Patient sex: M
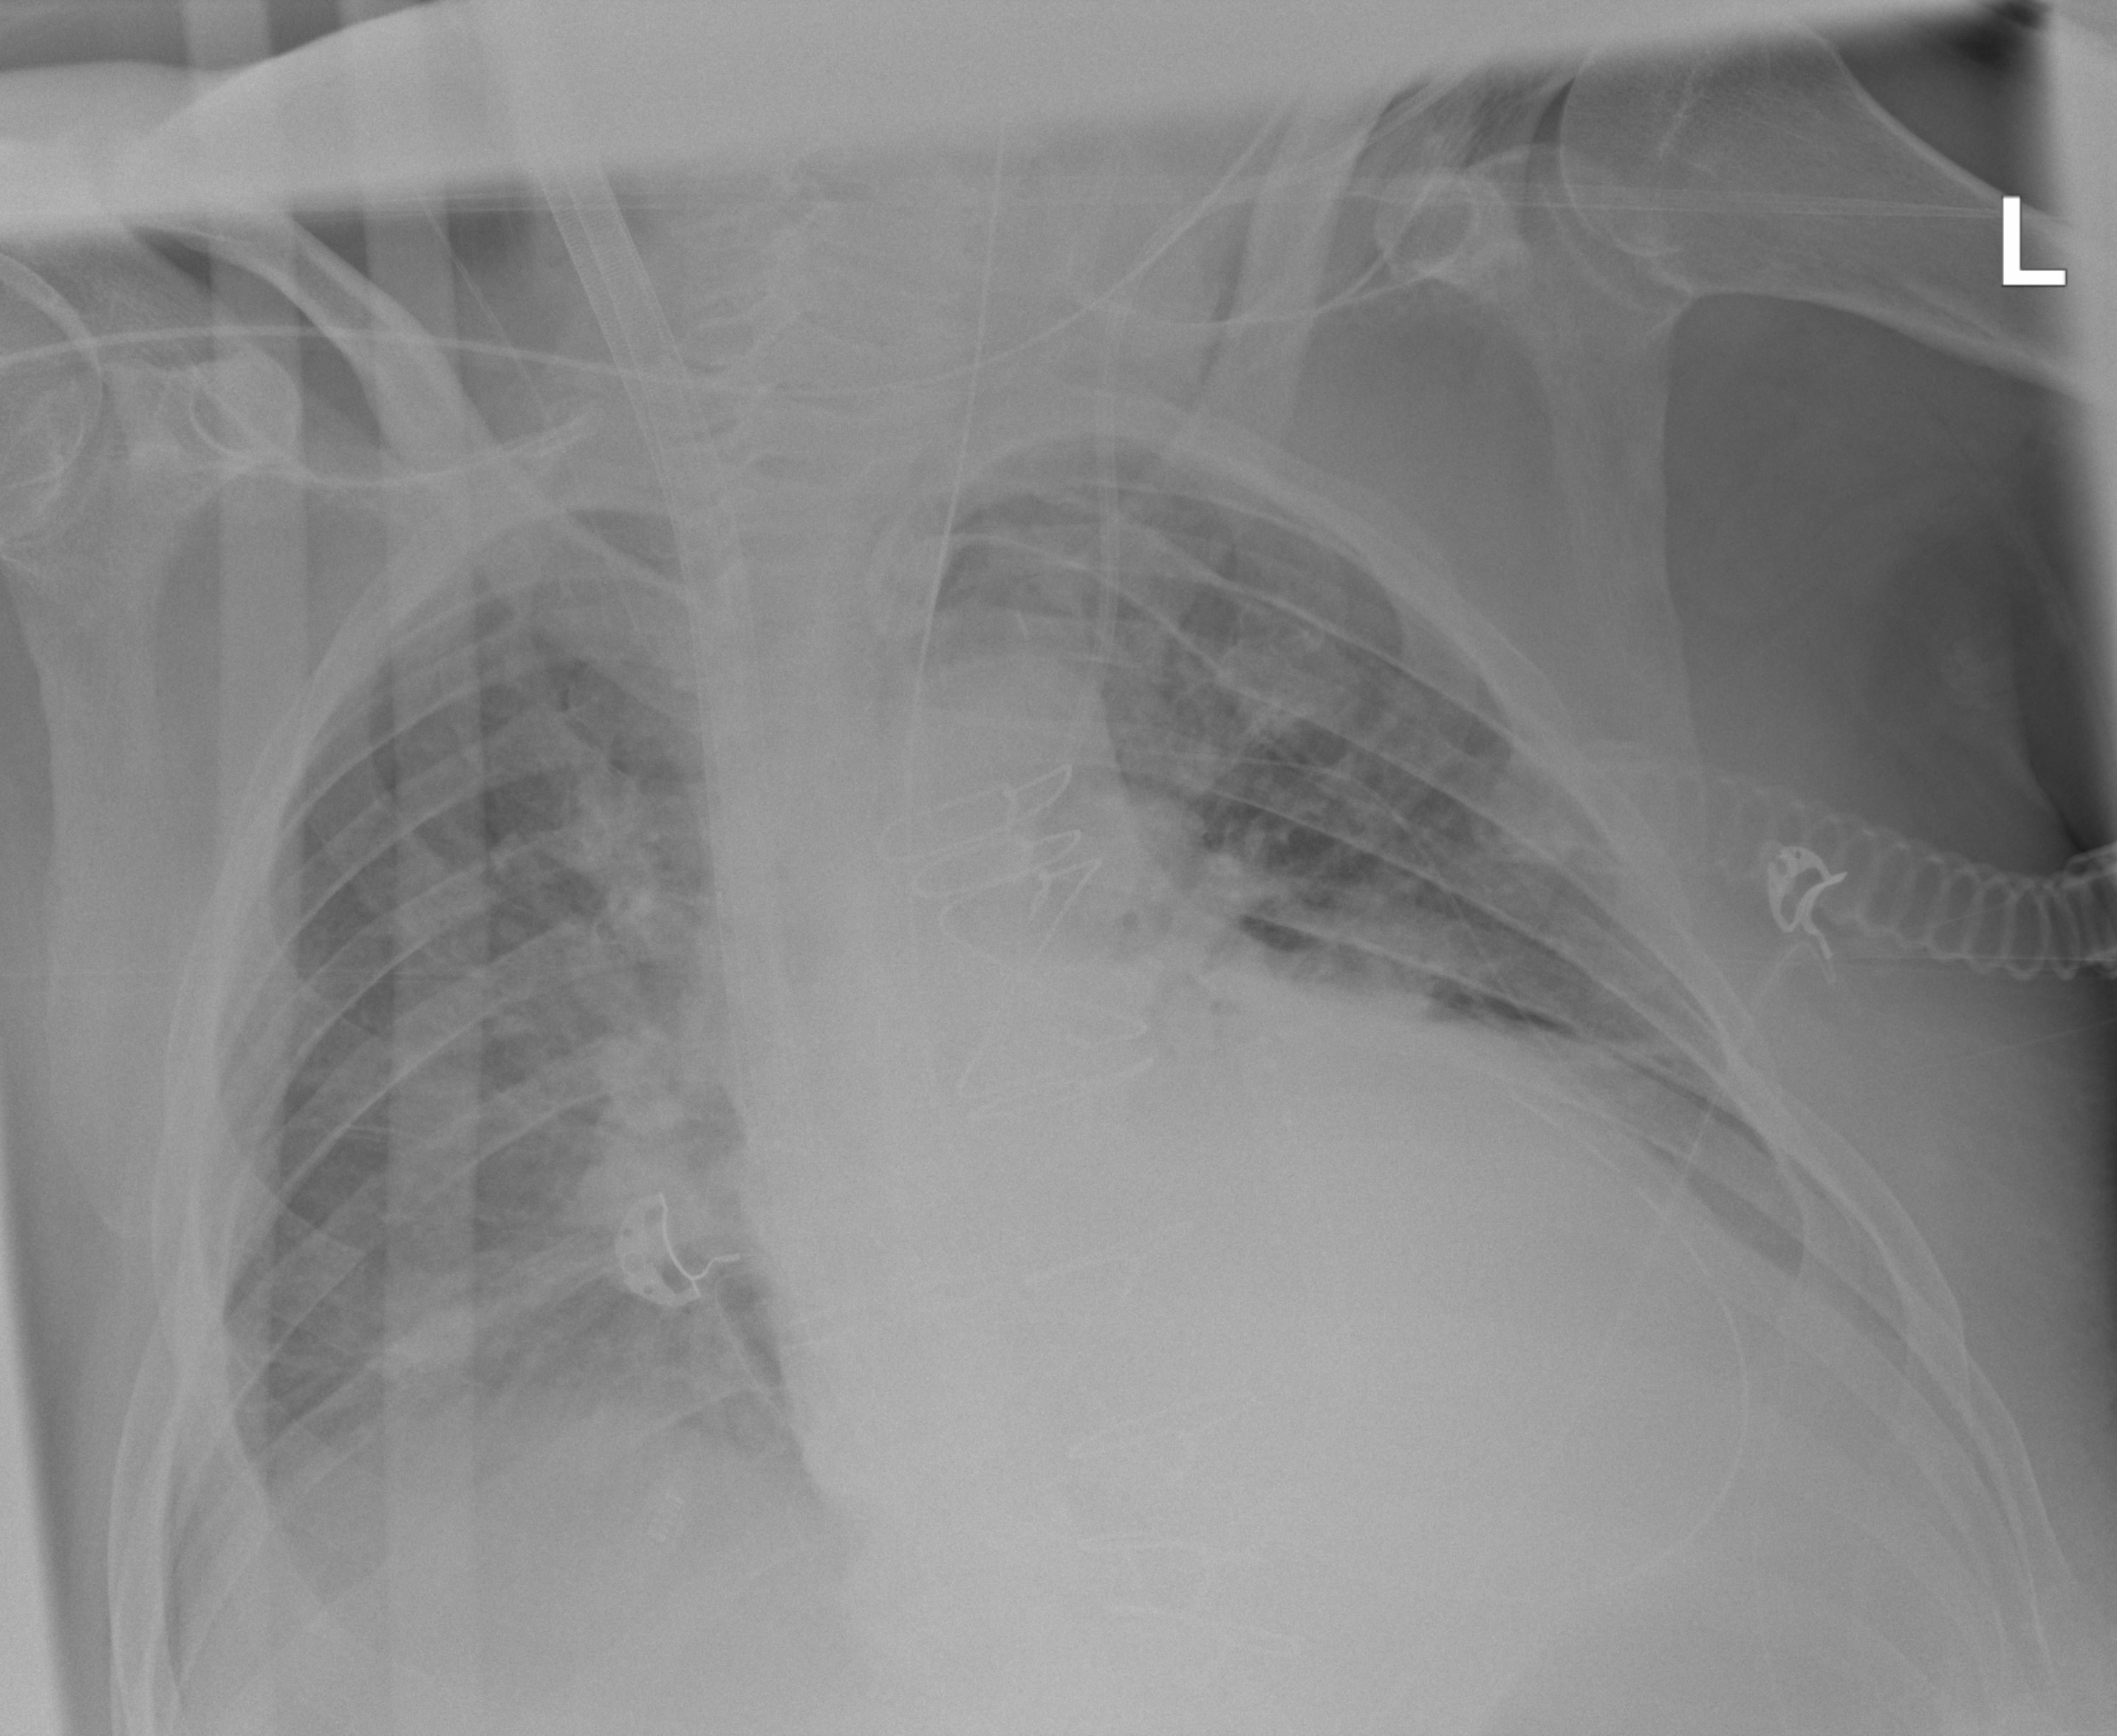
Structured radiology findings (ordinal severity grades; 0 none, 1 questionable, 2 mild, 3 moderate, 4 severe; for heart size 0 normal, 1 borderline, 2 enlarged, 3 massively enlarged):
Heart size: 2
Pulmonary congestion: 2
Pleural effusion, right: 2
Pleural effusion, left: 2
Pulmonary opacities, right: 2
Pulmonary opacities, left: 0
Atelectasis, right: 2
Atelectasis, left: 2